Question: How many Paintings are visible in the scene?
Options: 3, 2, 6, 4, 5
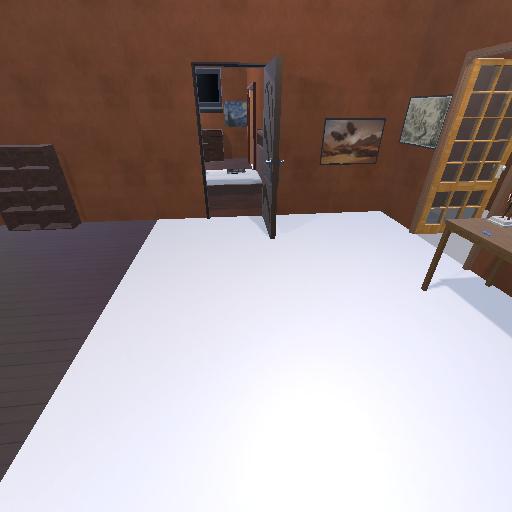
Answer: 3